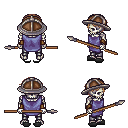
a pixel art fantasy rpg character, male body template, skeleton, chain tabard jacket, metal pants, light blonde short bangs hairstyle, chain helm, cloth bracers, gray slippers, spear, four views (front, back, left, right), 2x2 character sprite sheet, small pixel art, hard edges, no anti-aliasing